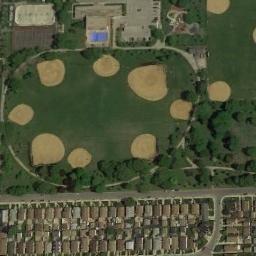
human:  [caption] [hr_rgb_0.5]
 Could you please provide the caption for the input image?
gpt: There is a red track next to the baseball field .

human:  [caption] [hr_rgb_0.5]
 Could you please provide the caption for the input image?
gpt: Some baseball diamonds of different sizes on the lawn with some trees and the residential area beside .

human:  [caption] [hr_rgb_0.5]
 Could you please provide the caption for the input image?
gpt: Several baseball diamonds and many buildings are on both side of a road .

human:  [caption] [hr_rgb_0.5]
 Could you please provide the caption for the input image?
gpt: There are many baseball diamonds in the grass along the houses .

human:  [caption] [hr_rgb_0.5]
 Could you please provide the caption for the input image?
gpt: Buildings line up next to 10 baseball diamonds .